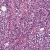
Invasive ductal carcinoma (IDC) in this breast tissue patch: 1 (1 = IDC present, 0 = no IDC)